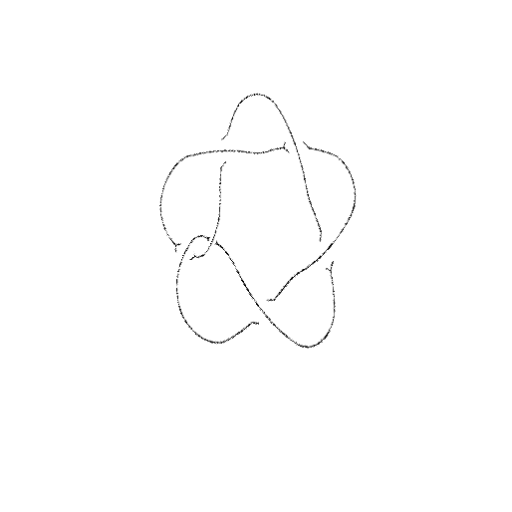
Crossing number: 6